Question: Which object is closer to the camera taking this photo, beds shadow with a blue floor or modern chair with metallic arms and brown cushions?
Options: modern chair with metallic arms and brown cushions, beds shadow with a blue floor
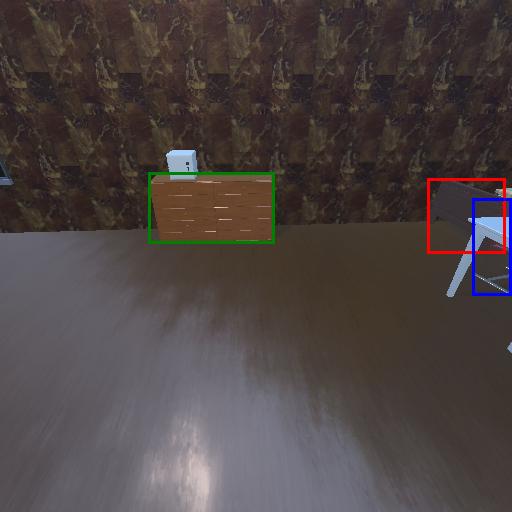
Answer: modern chair with metallic arms and brown cushions